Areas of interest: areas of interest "Maoming Tuberculosis Prevention and Control Center"
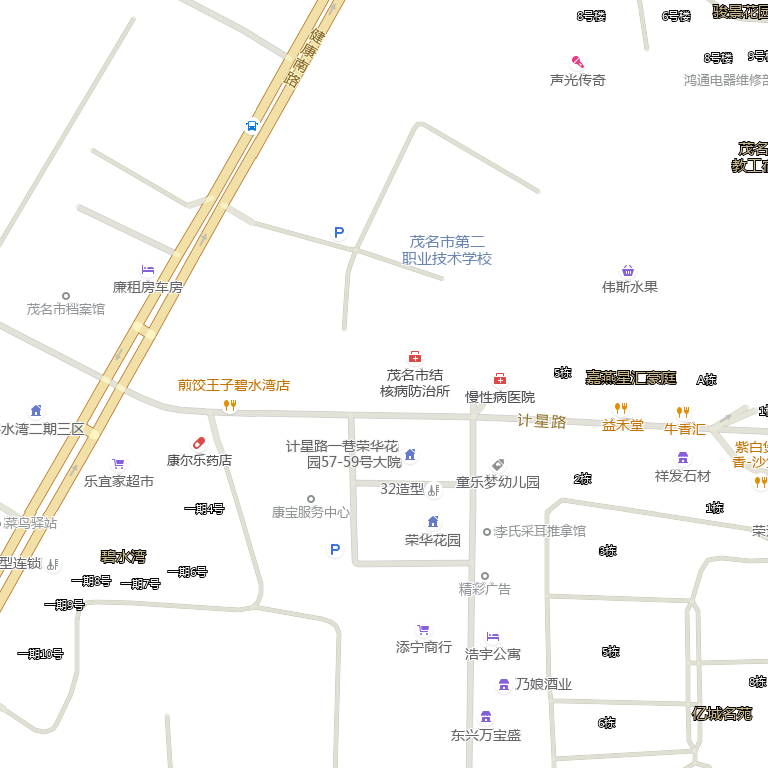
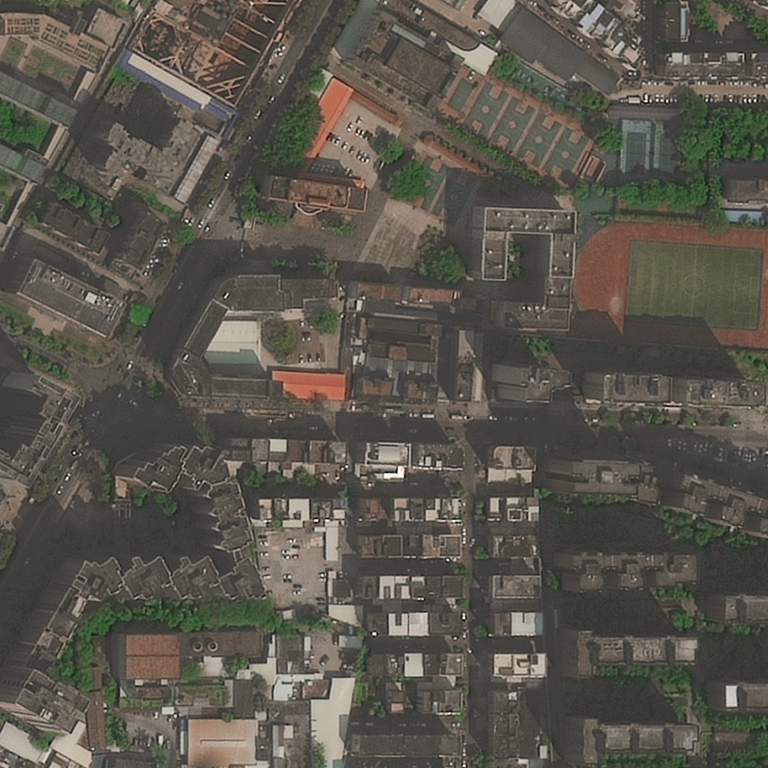